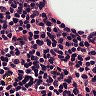
Metastatic tissue present: no